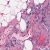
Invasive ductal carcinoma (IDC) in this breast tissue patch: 1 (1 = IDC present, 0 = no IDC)